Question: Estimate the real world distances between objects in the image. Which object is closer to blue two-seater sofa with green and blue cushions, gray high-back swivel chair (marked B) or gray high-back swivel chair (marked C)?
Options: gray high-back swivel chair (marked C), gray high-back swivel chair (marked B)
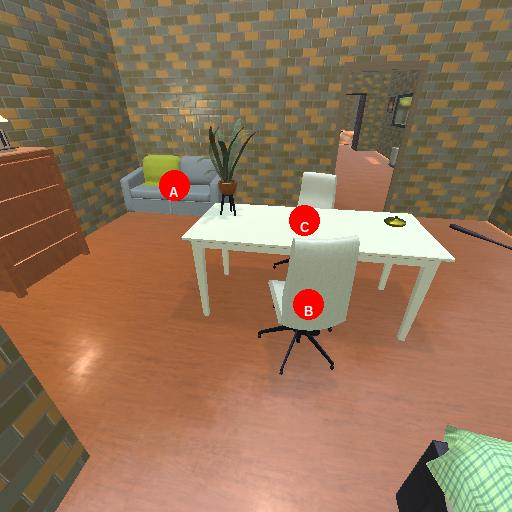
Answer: gray high-back swivel chair (marked C)